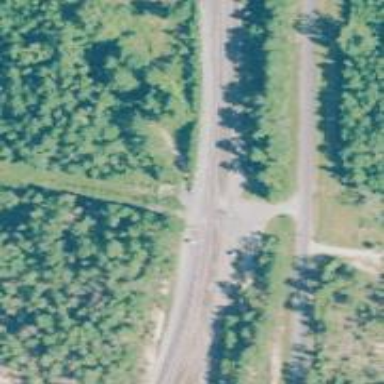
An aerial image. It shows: Junction on the railway.